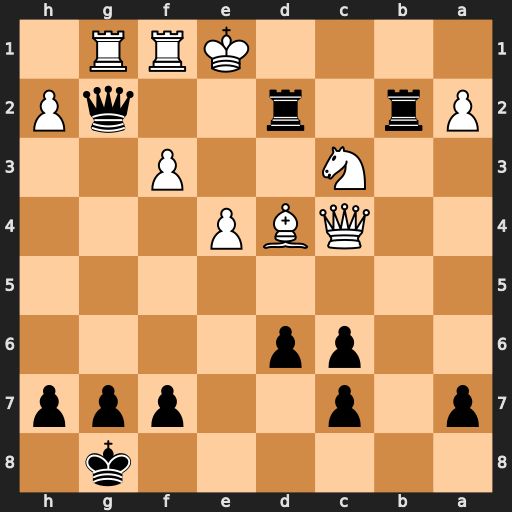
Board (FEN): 6k1/p1p2ppp/2pp4/8/2QBP3/2N2P2/Pr1r2qP/4KRR1
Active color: b
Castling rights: -
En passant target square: -
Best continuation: Rd1+ Nxd1 Qd2#